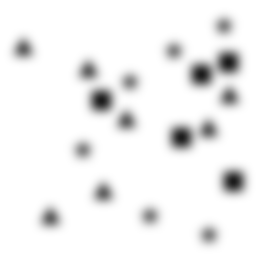
Squares: 5
Triangles: 7
Stars: 6
Total shapes: 18